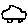
Label: car